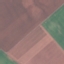
Label: AnnualCrop